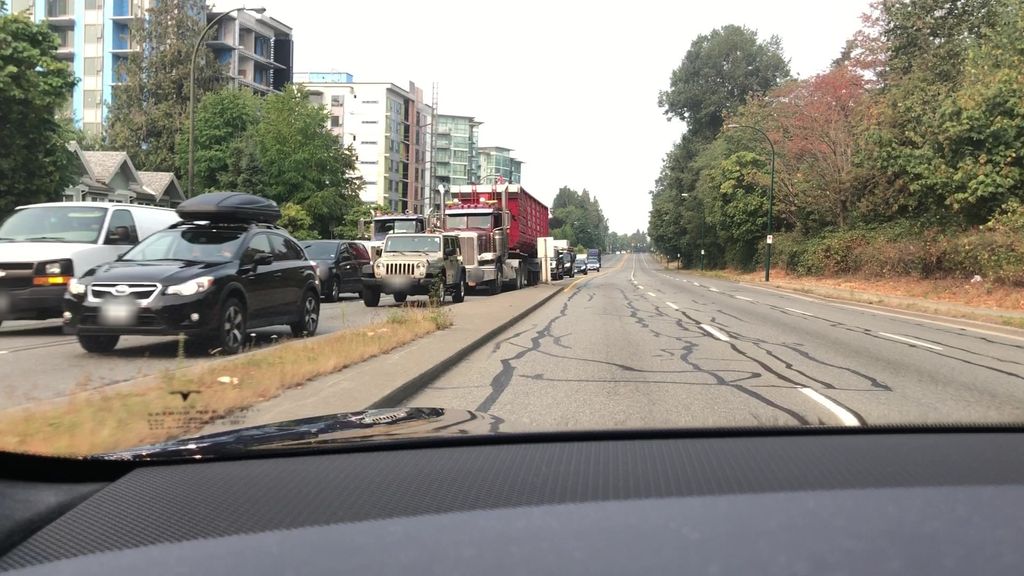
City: vancouver